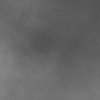
Atmospheric dust classification: dusty